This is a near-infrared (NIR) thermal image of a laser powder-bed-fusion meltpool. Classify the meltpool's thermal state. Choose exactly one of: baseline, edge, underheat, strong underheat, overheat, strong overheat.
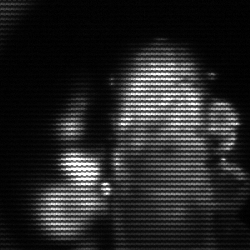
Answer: strong underheat